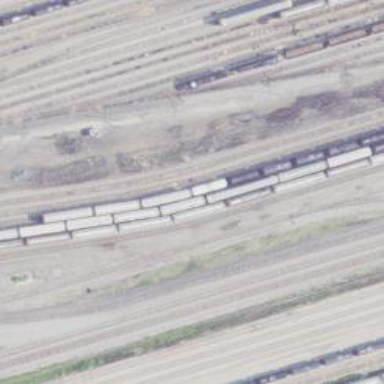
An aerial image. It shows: Railway yard.